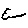
Label: cloud